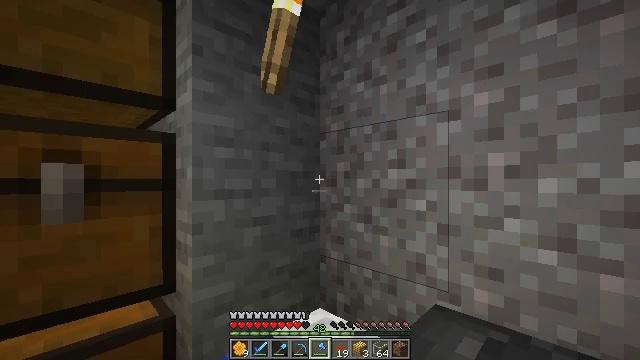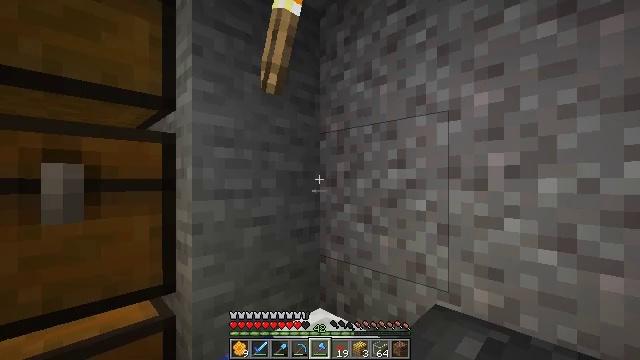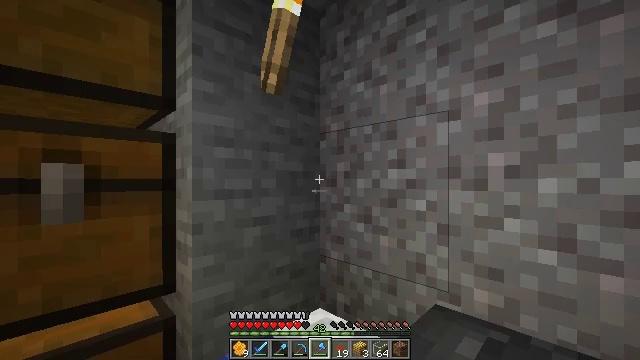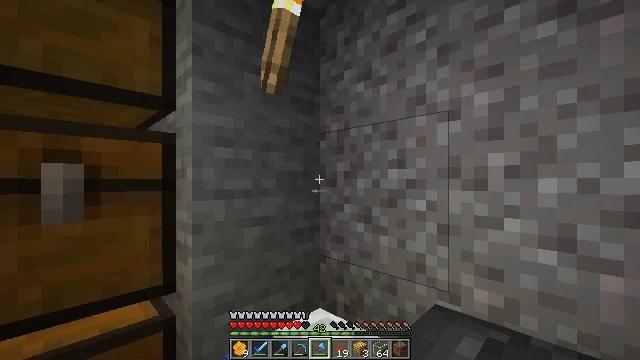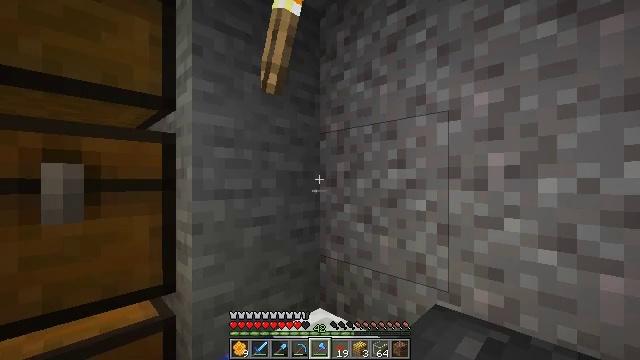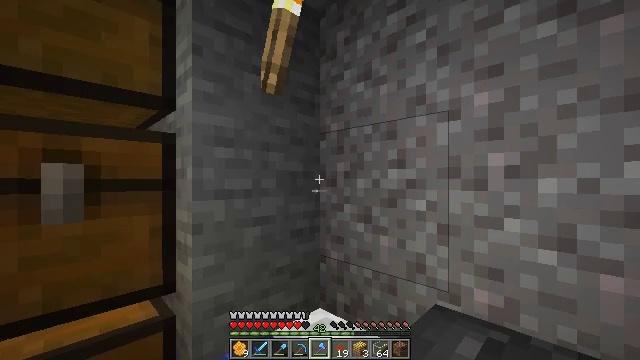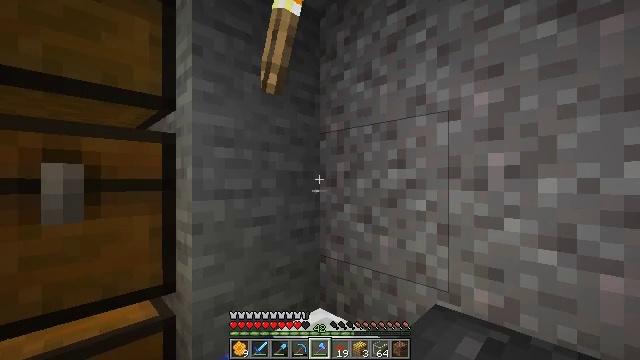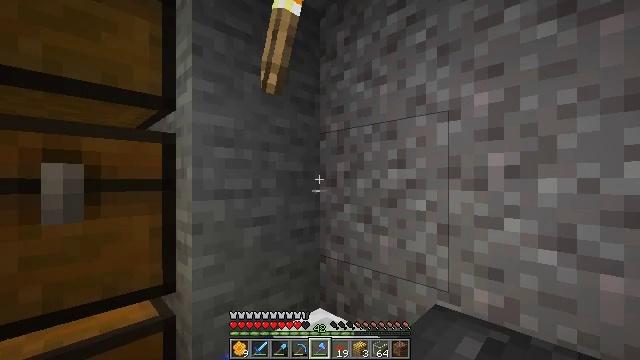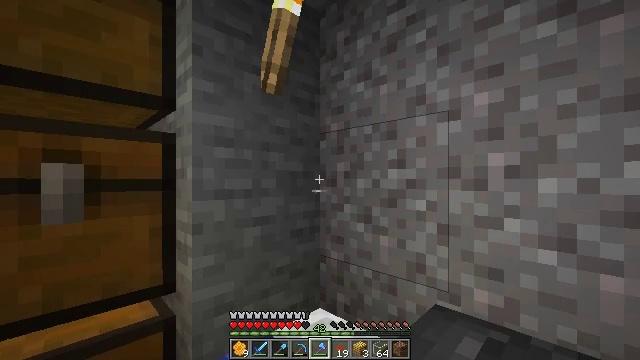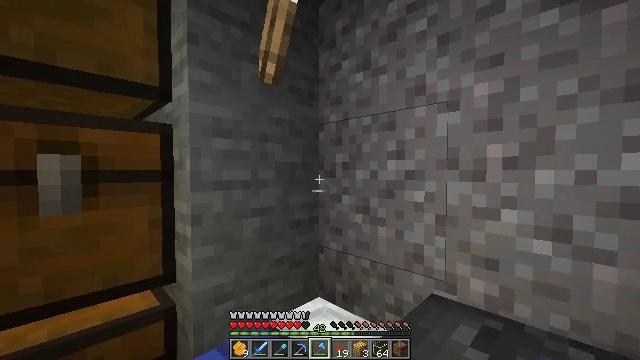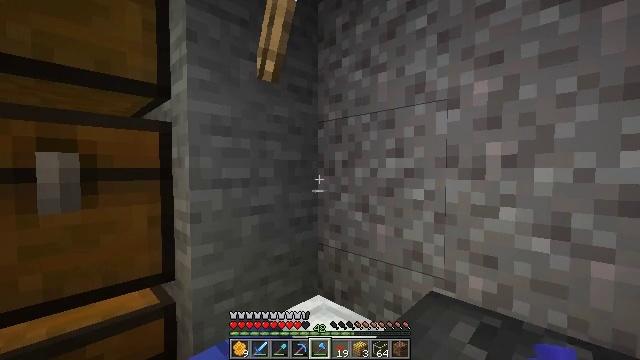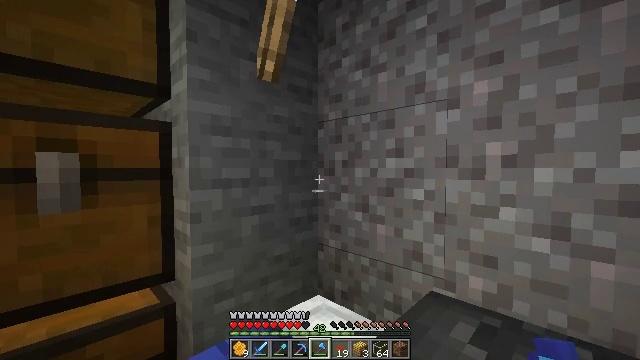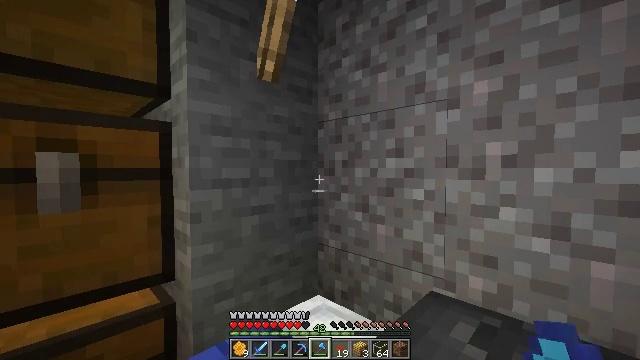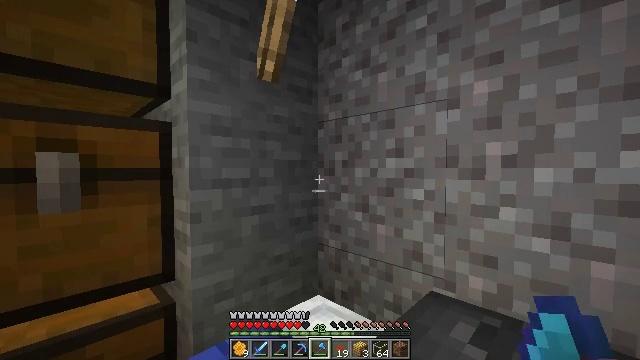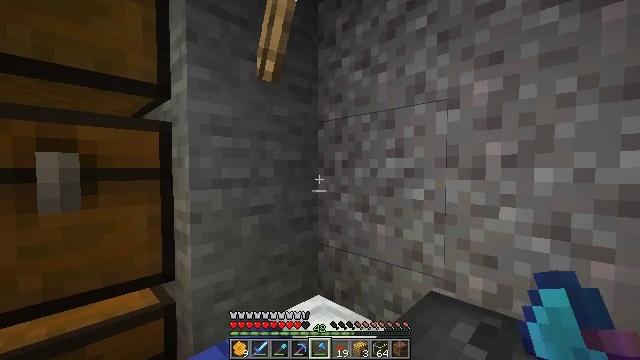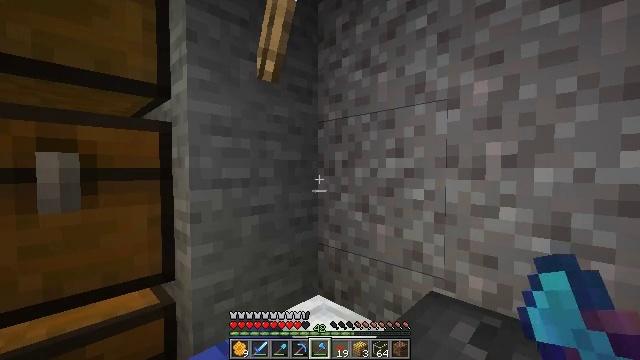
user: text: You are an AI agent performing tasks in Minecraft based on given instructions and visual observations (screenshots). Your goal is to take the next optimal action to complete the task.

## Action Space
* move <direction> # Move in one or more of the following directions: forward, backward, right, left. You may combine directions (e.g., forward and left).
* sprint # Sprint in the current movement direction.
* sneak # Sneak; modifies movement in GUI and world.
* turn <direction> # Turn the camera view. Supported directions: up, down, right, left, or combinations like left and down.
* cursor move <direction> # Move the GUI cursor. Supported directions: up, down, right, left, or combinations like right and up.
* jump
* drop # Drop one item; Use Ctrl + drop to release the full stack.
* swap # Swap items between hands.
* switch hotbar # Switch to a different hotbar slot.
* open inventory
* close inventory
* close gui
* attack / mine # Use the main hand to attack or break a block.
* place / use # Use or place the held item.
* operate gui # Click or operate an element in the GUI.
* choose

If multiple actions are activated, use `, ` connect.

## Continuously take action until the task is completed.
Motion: motion action
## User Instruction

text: Harvest the poppy flower.
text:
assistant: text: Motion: attack / mine
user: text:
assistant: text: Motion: attack / mine
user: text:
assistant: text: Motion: attack / mine
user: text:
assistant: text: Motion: attack / mine
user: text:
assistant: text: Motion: attack / mine
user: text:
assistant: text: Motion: attack / mine
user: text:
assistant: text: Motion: attack / mine
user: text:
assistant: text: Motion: attack / mine
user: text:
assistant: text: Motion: turn down, attack / mine
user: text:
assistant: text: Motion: attack / mine
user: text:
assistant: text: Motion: attack / mine
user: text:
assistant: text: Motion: attack / mine
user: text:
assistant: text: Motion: attack / mine
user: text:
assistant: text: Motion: attack / mine
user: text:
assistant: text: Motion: attack / mine
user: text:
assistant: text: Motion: attack / mine
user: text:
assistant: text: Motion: attack / mine
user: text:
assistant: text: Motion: attack / mine
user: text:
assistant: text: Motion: attack / mine
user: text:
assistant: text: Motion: turn left, attack / mine
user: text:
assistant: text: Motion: turn left and down, attack / mine
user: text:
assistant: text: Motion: turn left and down, attack / mine
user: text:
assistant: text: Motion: turn left, attack / mine
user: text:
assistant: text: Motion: turn left, attack / mine
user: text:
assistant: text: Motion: turn left, attack / mine
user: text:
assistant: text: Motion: turn left, attack / mine
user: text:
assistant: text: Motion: turn left, attack / mine
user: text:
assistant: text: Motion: turn left, attack / mine
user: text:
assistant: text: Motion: attack / mine
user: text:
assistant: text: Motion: attack / mine